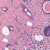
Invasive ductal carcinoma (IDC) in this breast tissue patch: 1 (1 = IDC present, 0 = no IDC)